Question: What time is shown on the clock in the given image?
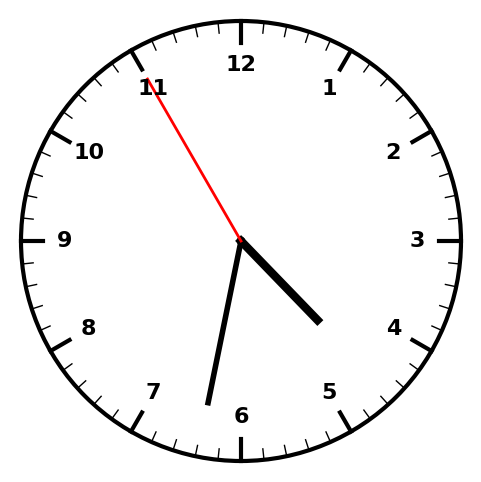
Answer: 04:31:55